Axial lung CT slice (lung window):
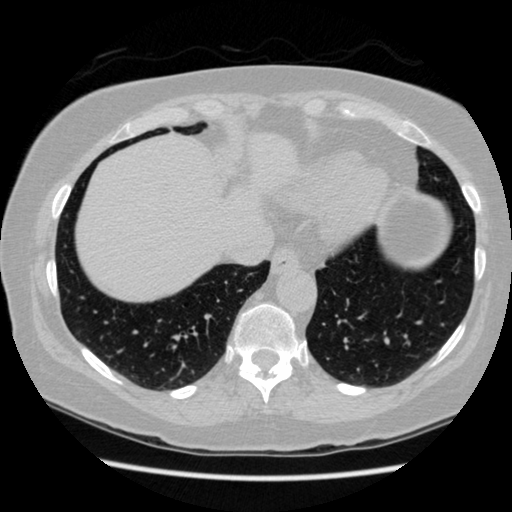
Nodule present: no